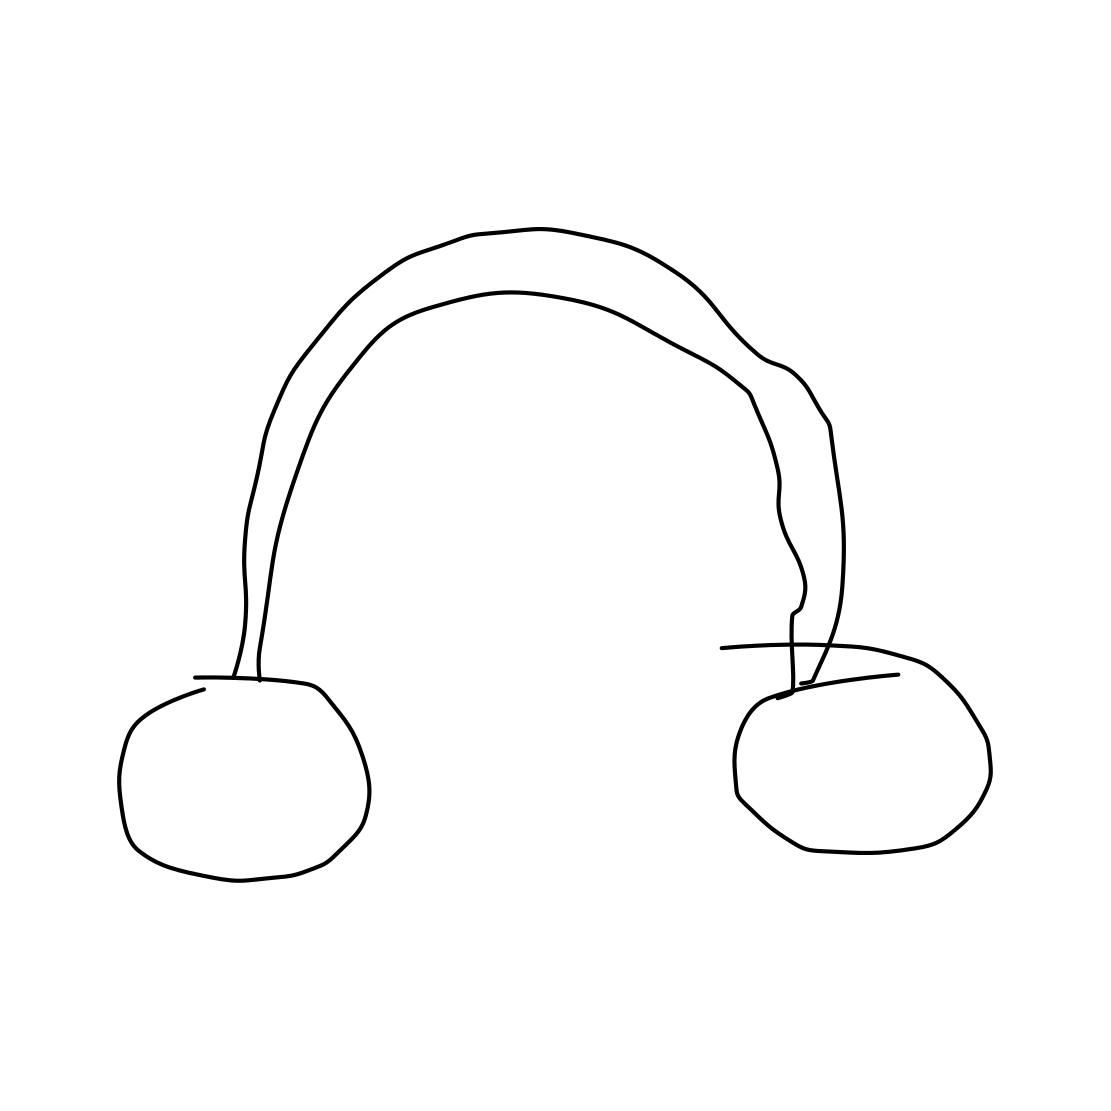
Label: head-phones